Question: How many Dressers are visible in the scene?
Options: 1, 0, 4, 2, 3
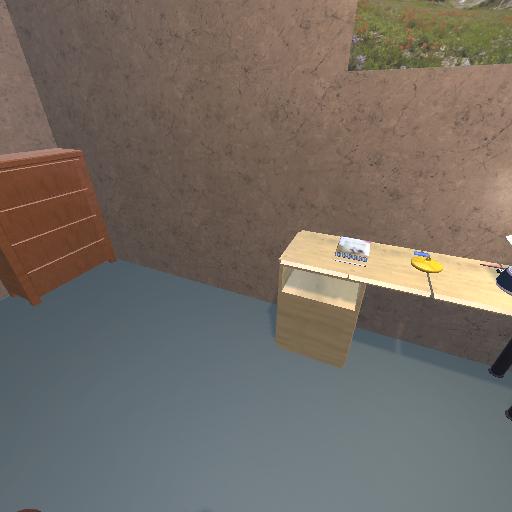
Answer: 1